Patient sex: M
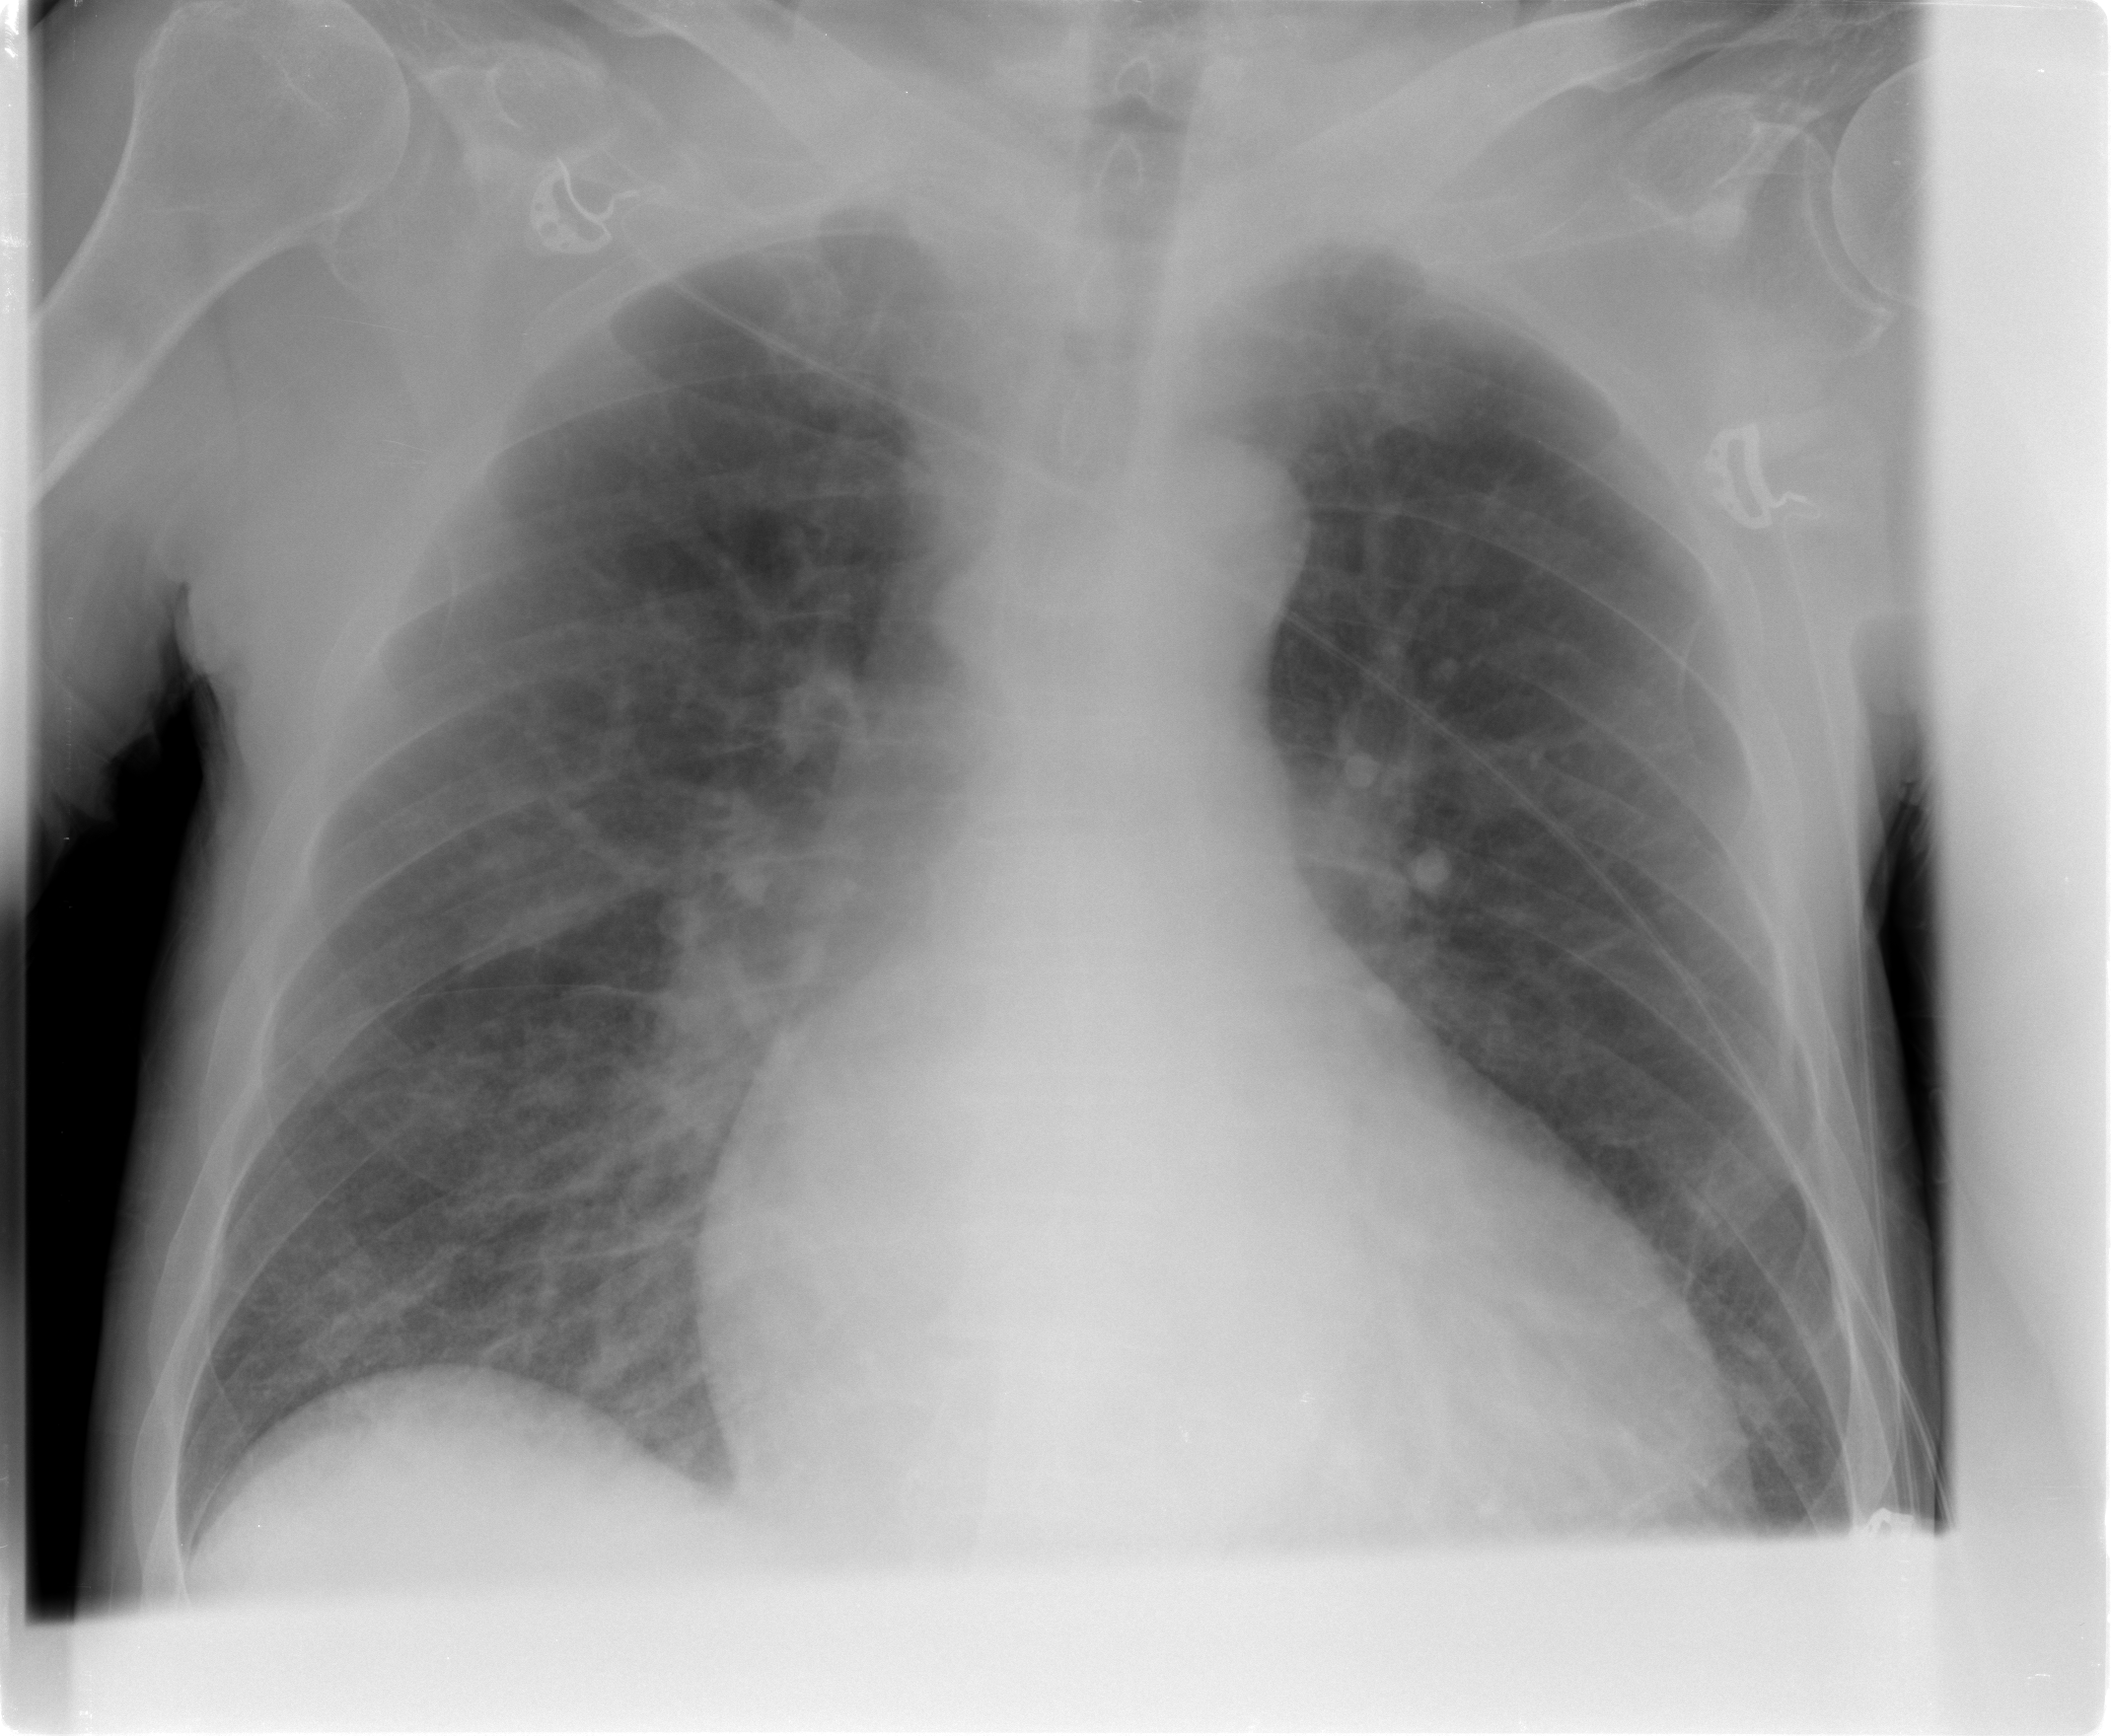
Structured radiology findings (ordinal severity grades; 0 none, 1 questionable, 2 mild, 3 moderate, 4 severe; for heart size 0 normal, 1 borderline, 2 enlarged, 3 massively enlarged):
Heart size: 2
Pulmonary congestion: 2
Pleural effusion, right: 0
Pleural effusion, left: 0
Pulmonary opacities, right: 1
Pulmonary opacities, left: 0
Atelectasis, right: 2
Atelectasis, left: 0